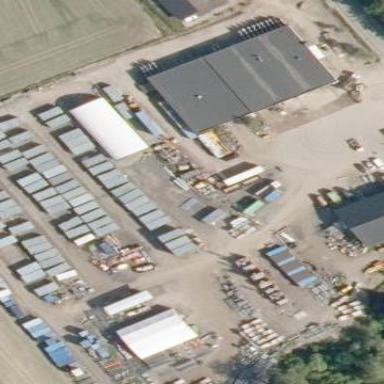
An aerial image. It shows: Industrial area.